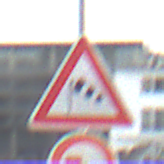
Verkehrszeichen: SeitenwindVonLinks
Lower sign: UeberholverbotKraftfahrzeuge
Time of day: SunriseSunset
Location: Outdoor (Urban)
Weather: PartlyCloudy
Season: NotSpecified
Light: Natural